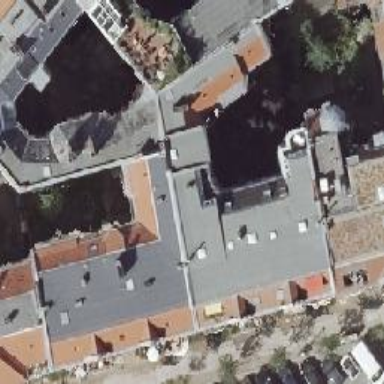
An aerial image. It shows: Unique apartment building with double saltbox roof shape.